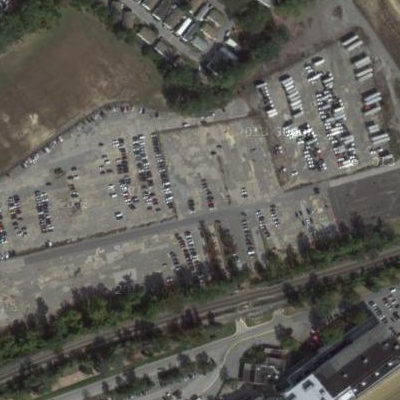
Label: Parking